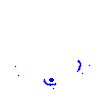
Particle: electron